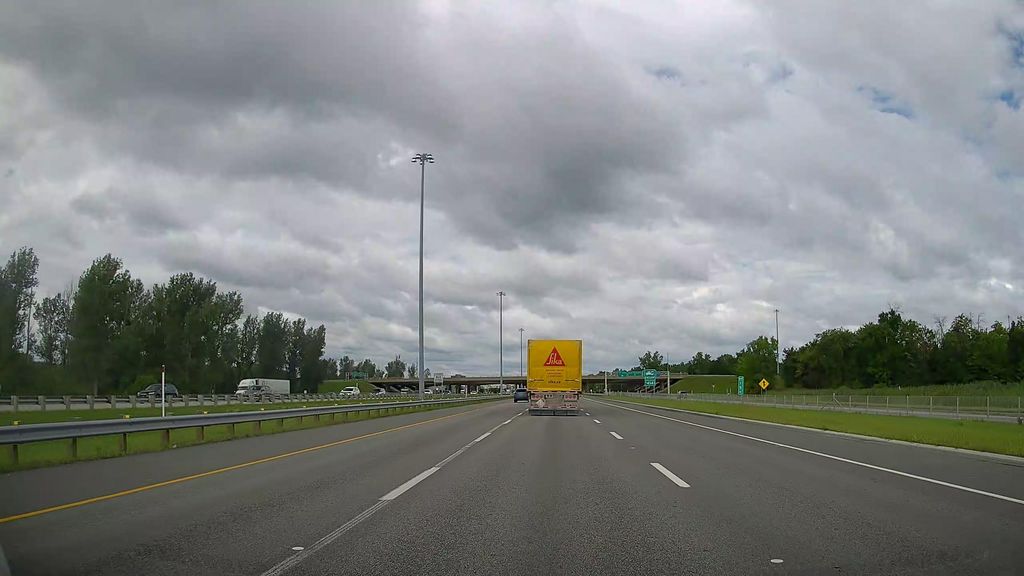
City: montreal